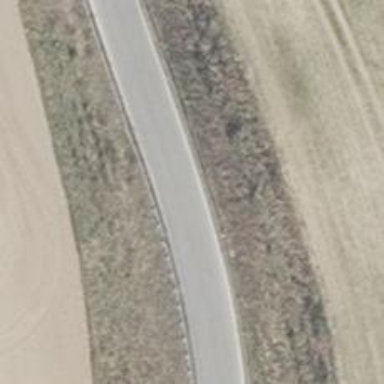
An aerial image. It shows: Embankment along unclassified road.